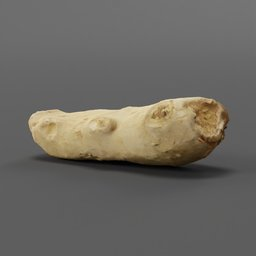
Label: nature